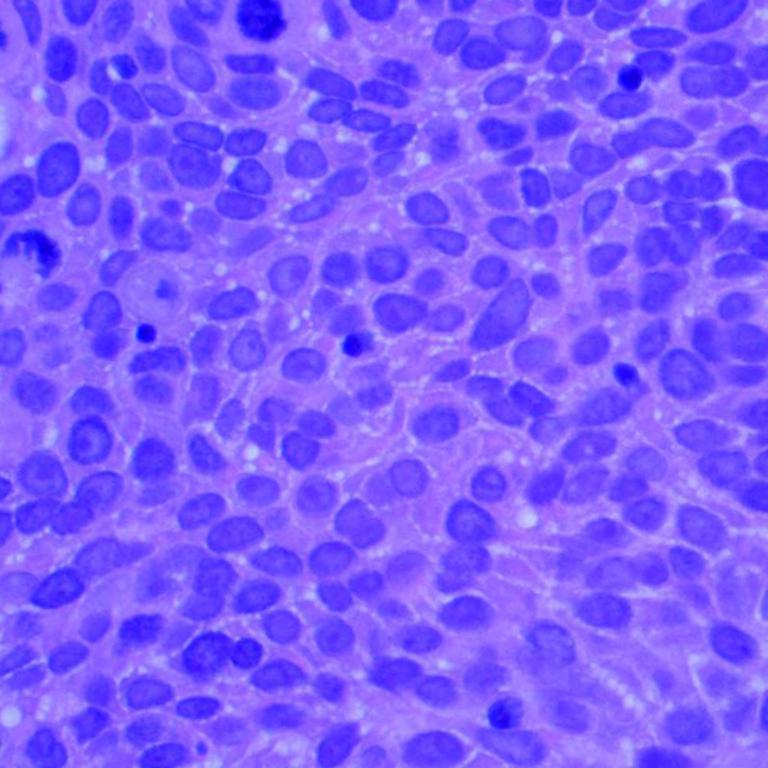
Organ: lung
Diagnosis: squamous carcinomas